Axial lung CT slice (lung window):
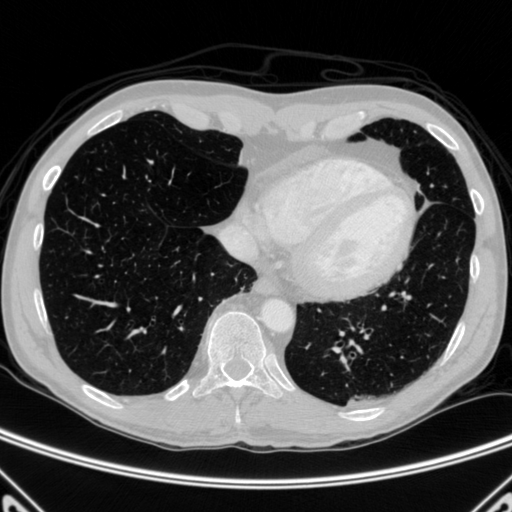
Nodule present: no